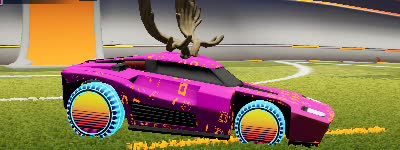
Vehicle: breakout